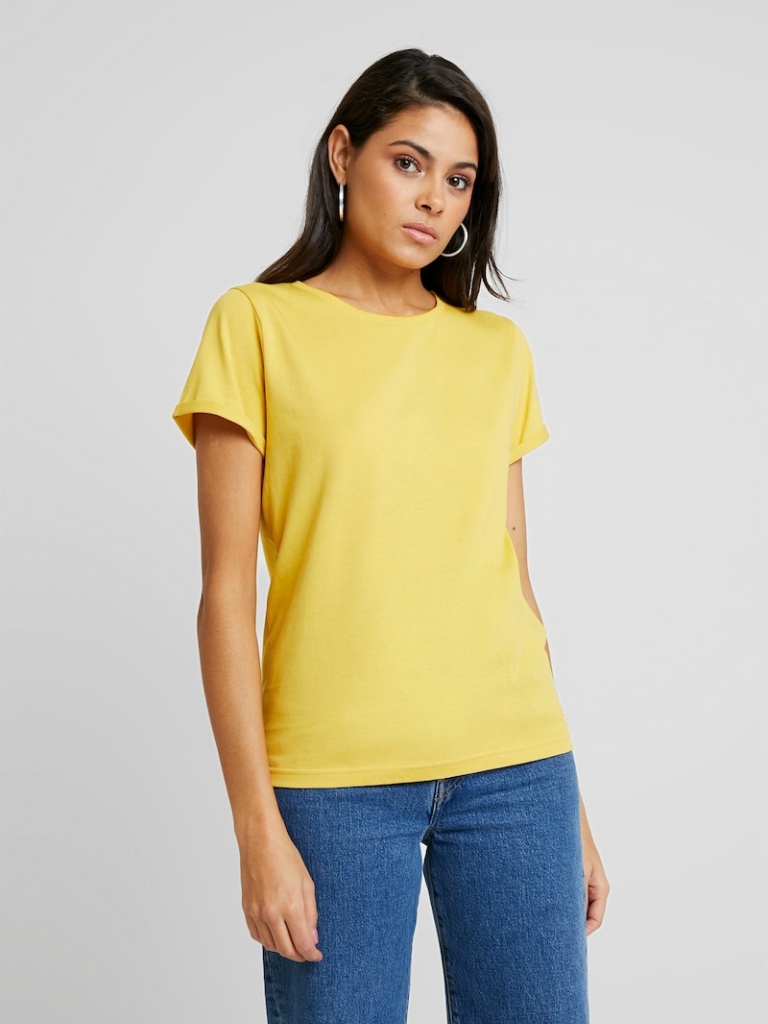
cotton relaxed short sleeve hip length Untucked crew t-shirt